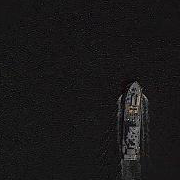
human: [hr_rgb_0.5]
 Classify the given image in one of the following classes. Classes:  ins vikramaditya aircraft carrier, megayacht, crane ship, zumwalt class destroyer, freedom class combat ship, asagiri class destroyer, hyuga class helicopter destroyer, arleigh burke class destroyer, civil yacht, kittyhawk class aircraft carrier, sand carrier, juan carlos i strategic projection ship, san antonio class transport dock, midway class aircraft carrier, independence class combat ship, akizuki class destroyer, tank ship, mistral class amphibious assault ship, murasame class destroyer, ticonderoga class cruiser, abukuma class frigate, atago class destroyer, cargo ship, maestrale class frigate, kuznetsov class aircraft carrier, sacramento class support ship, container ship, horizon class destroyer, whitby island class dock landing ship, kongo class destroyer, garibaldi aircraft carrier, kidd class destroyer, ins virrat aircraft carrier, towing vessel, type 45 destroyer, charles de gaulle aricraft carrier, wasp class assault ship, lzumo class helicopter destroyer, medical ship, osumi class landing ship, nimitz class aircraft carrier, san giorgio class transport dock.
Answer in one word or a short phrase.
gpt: Towing vessel